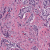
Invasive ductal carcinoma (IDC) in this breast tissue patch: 1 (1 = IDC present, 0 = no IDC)